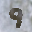
Label: 9